Question: I am using <URL> in my project. In the social media tags I want to show on the top, social media name and on the bottom, page sharing counts like this:

My links like this:
'''
<a class="twitter tip-n tip-s" target="_blank" href="http://twitter.com/intent/tweet?text=text&url=page" title="Twitter" rel="17 tweets"></a>
'''
And jQuery code part like this:
'''
$('.tip-n').tipsy({fade: true, gravity: 's', html: true});
$('.tip-s').tipsy({fade: true, gravity: 'n', html: true, title: 'rel'});
'''
Of course it did not work. I googled but I did not find anything. Could you help me?
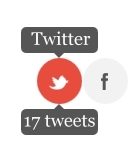
Answer: As @Garath asked 'plugin' does not support two tool tip on same element, but you can do it another way.. 'warp' '<a>' element by '<span>' and apply another tool tip on '<span>' element
'''
<span rel="17 tweets" class="tip-s">
<a class="twitter tip-n" target="_blank" href="http://twitter.com/intent/tweet?text=text&url=page" title="Twitter">ICON</a>
</span>
<script type="text/javascript">
$(function(){
$('.tip-n').tipsy({fade: true, gravity: 's', html: true});
$('.tip-s').tipsy({fade: true, gravity: 'n', html: true, title: 'rel'})
});
</script>
'''
'''
$(function(){
$('.tip-n').tipsy({fade: true, gravity: 's', html: true});
$('.tip-s').tipsy({fade: true, gravity: 'n', html: true, title: 'rel'})
})
'''
'''
<link href="http://onehackoranother.com/projects/jquery/tipsy/stylesheets/tipsy.css" rel="stylesheet"/>
<script src="https://ajax.googleapis.com/ajax/libs/jquery/1.11.0/jquery.min.js"></script>
<script src="http://onehackoranother.com/projects/jquery/tipsy/javascripts/jquery.tipsy.js"></script>
<br/><br/><br/><br/>
<span rel="17 tweets" class="tip-s">
<a class="twitter tip-n" target="_blank" href="http://twitter.com/intent/tweet?text=text&url=page" title="Twitter">ICON</a>
</span>
'''
<URL>